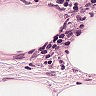
Metastatic tissue present: no